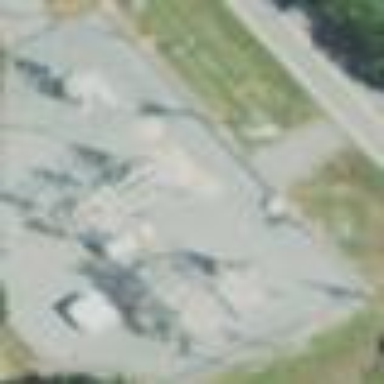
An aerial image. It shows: Distribution level power substation surrounded by fence.